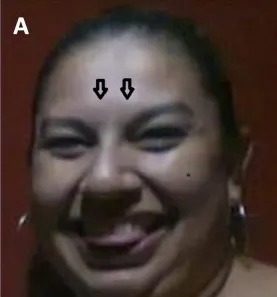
(A) Painful forehead lump (noted in the spring of 2013).
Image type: medical_photograph (other_medical_photograph)